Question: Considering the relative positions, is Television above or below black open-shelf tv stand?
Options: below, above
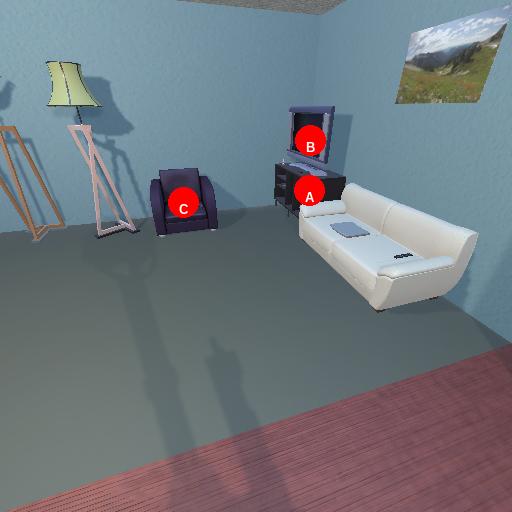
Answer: below